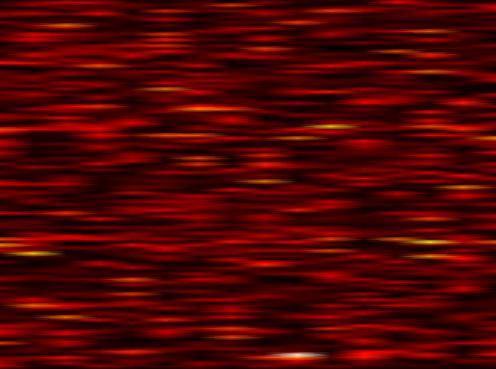
Label: FOFDM